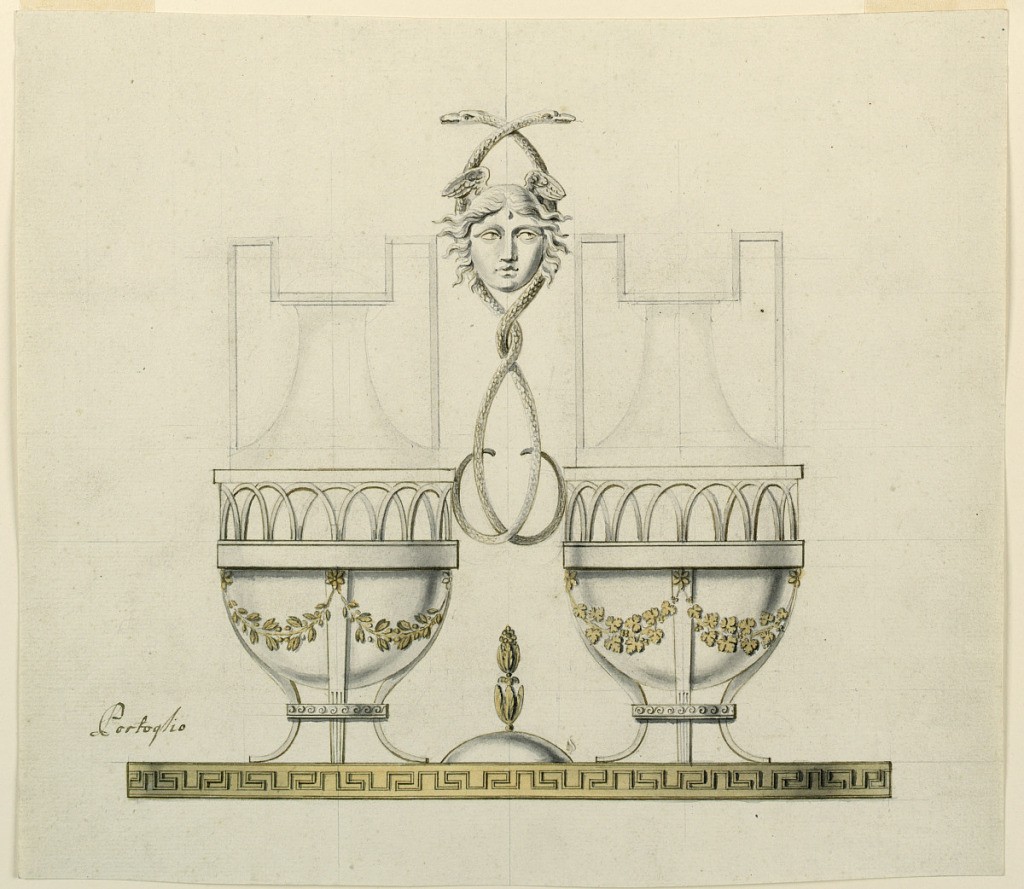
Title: Design for a Cruet Frame with Alternative Suggestions
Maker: Giovacchino Belli, Italian, 1756 - 1822
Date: early 19th century
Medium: Pen and ink, brush and watercolor, graphite on paper
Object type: Drawing
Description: Horizontal rectangle. Design for a cruet frame with alternative suggestions. The handle is formed by a Medusa head wrapped between two snakes, rising from the arched railing on top of two bowls in the shape of egg cups at left and right. The cups are decorated with laurel festoons at left and vine festoons at right. The bottles have two rectangularly broken handles. The base shows a moulding; from its center rises a plant on a sphere.